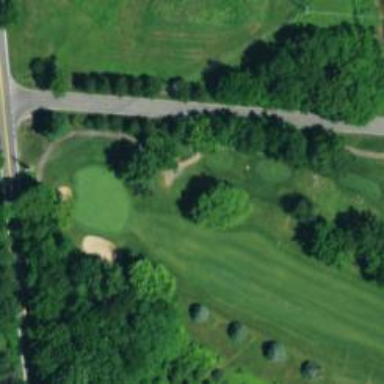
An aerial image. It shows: Golf cartpath that is also road path.